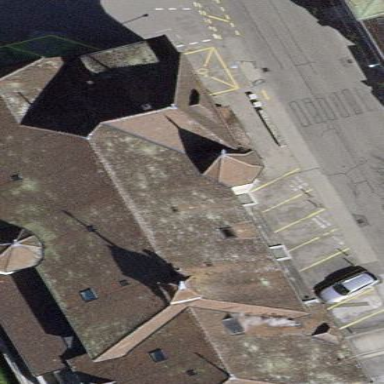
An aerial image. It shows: Community center building.